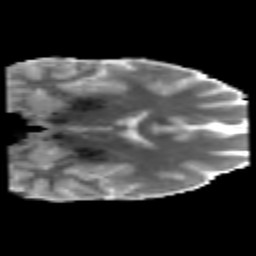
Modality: MD
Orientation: coronal
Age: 38
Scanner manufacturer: philips
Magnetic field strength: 3 T
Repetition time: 8.547 s
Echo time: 0.1273 s